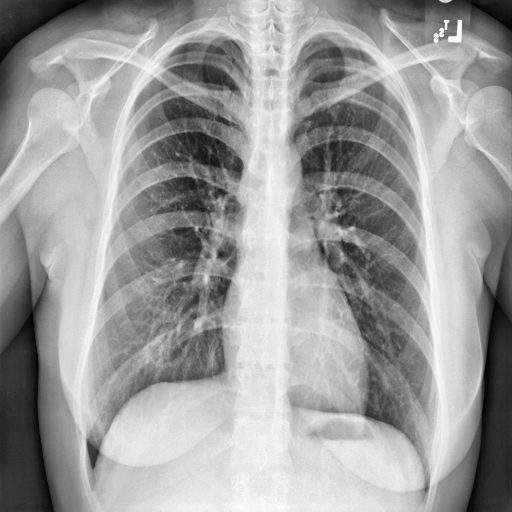
Finding: NORMAL